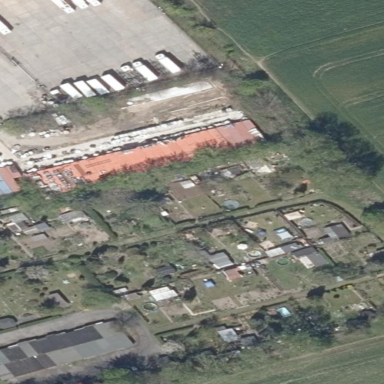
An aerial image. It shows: Area designated for allotments.